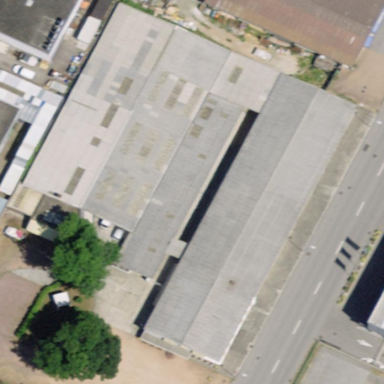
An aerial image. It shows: Industrial building.